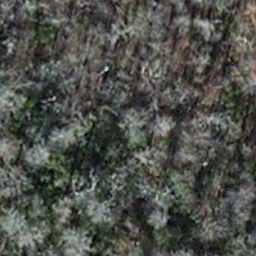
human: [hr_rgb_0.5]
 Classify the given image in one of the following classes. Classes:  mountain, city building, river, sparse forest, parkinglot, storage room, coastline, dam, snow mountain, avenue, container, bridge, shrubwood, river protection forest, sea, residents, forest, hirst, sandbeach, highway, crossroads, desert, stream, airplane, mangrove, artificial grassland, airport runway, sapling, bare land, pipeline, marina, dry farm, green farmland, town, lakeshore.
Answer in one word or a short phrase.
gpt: sapling